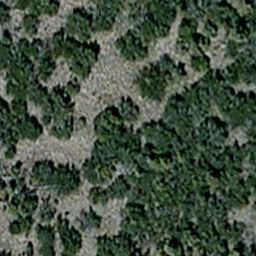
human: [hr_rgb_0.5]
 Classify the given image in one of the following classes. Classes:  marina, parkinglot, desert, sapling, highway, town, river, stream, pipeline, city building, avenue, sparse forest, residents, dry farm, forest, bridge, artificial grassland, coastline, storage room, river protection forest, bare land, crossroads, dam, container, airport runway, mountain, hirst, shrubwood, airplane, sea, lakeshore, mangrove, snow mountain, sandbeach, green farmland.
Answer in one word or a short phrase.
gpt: sparse forest